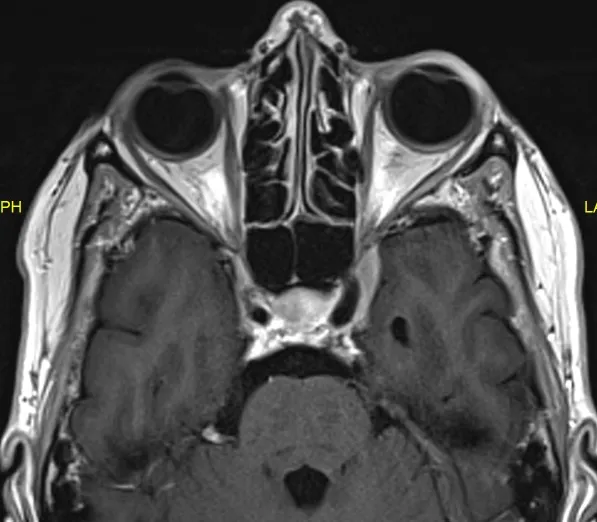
MRI scan (2017) showing dural enhancement at the left cavernous sinus.
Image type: radiology (mri)